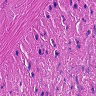
Metastatic tissue present: no